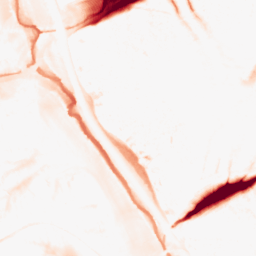
Category: morphological
Decomposition family: tophat
Decomposition parameters: size: 20
mode: black
Upsampling method: linear_exact
Upsampling parameters: scale: 2
Upsampling scale: 2